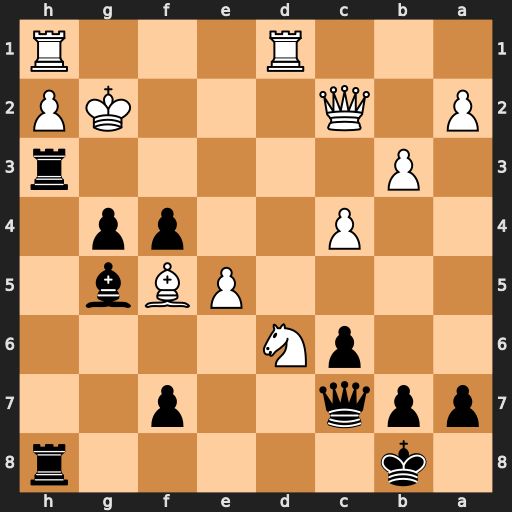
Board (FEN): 1k5r/ppq2p2/2pN4/4PBb1/2P2pp1/1P5r/P1Q3KP/3R3R
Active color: b
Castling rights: -
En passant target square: -
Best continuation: f3+ Kf1 g3 Bxh3 Rxh3